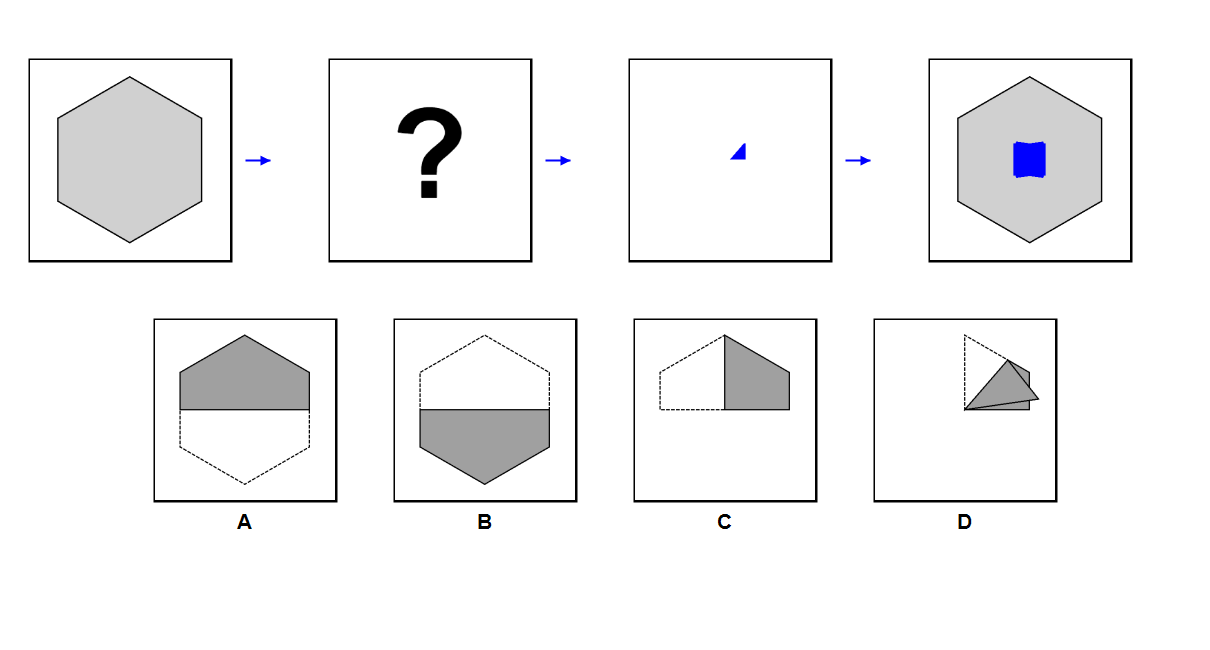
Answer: B